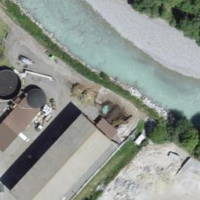
EUNIS habitat code: 55
Species observed at this site:
Berberis vulgaris